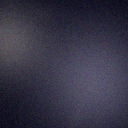
Screen state: off